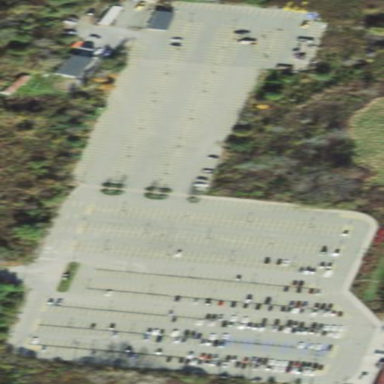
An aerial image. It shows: Parking area with surface parking facilities and park and ride service available.